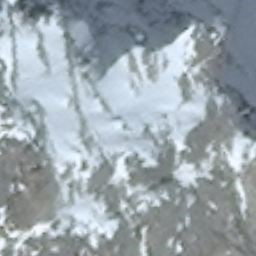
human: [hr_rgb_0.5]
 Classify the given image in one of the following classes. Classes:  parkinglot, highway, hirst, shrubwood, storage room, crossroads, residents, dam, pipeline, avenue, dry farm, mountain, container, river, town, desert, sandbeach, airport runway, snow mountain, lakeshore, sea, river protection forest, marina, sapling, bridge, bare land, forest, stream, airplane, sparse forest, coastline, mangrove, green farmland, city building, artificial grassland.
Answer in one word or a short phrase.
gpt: snow mountain